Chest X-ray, PA view. Patient: 27 years old, sex M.
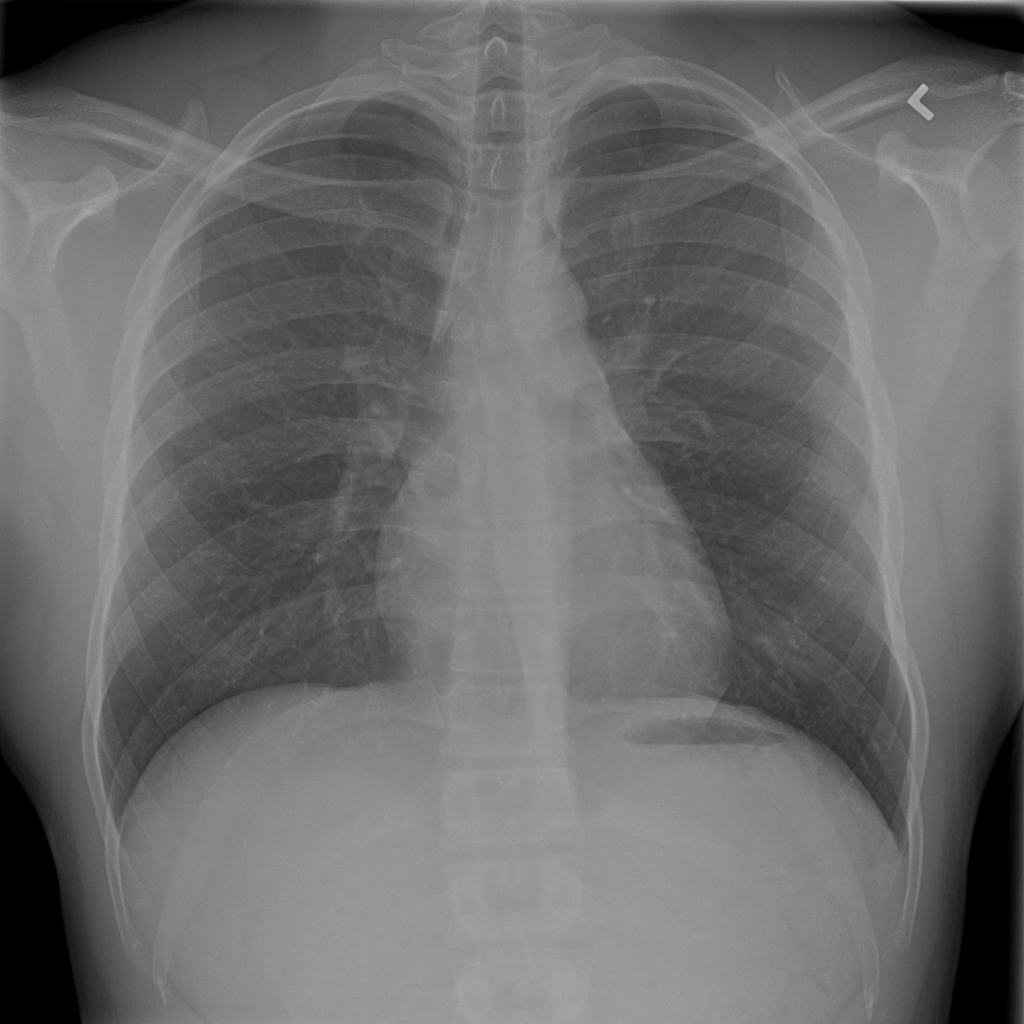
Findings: No Finding